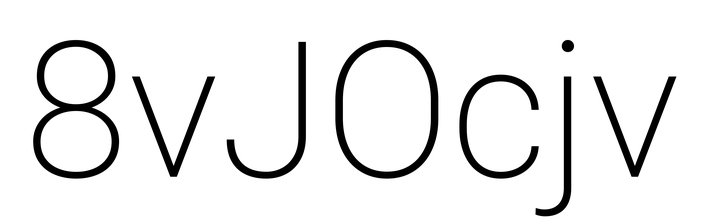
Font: Roboto_ExtraLight